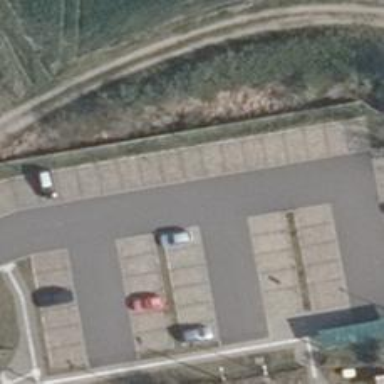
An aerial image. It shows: Paved parking area.